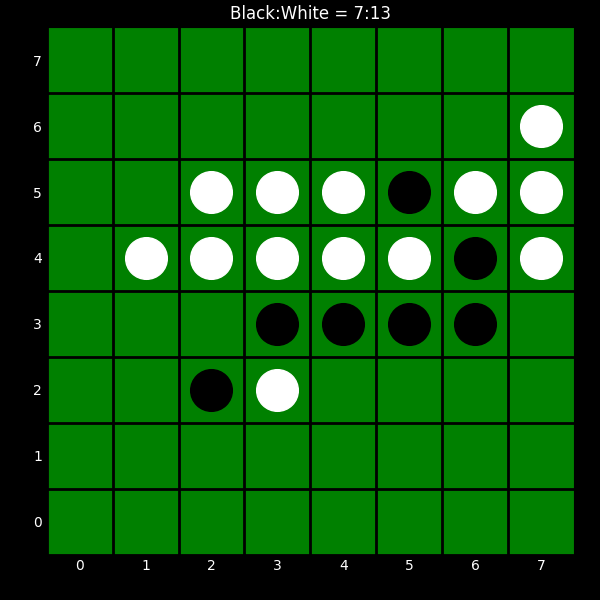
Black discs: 7
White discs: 13